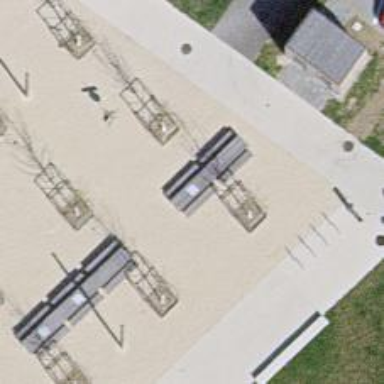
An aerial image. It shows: Picnic table located in leisure land area.